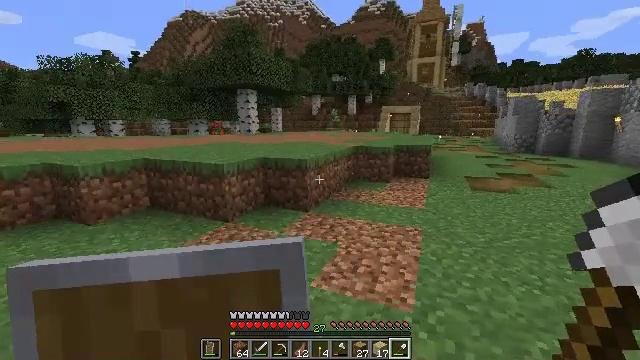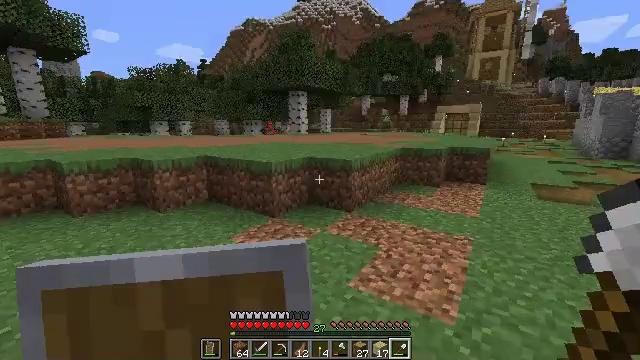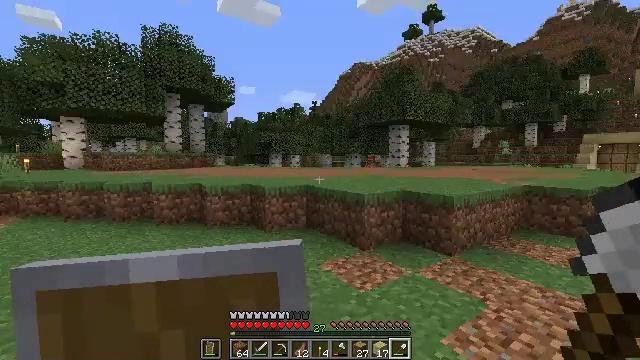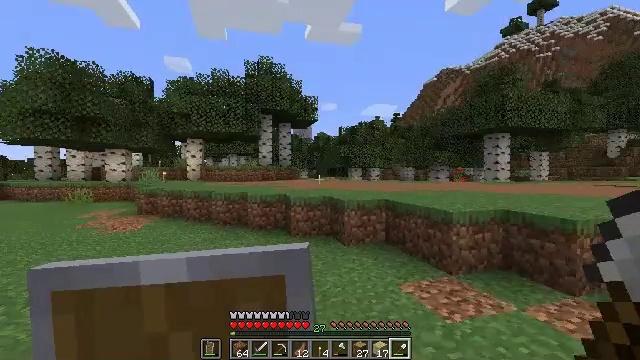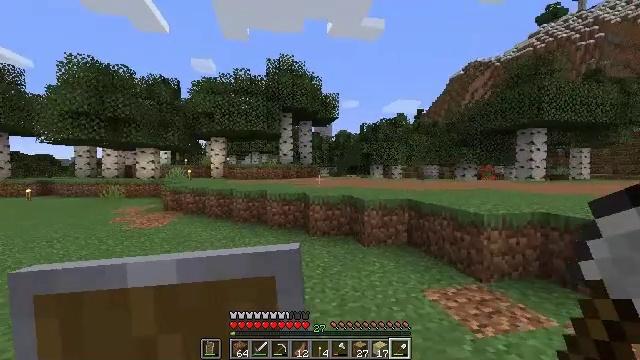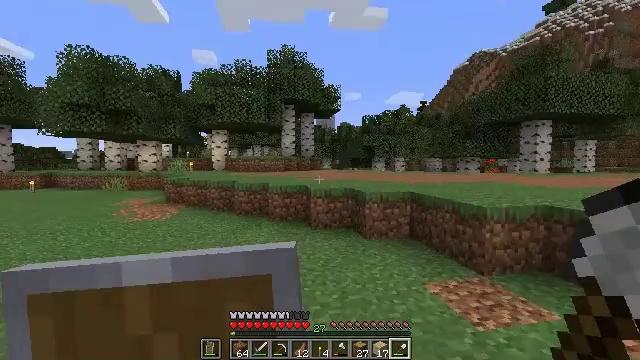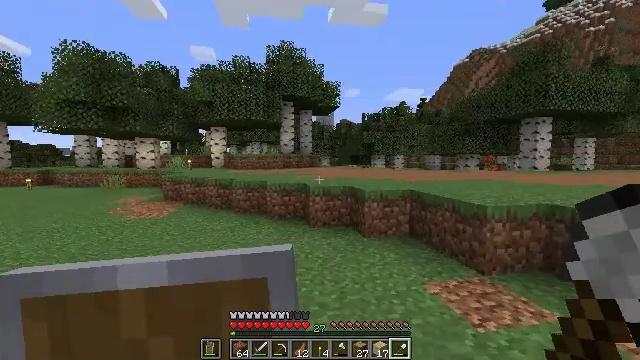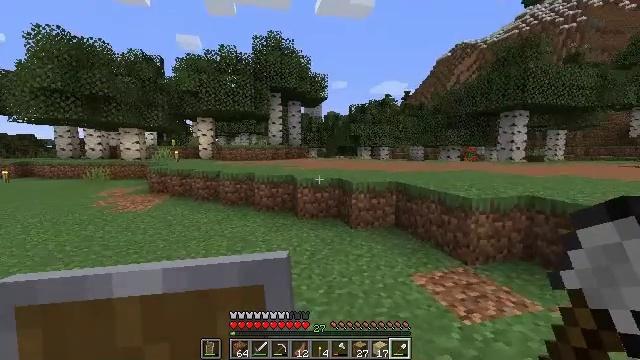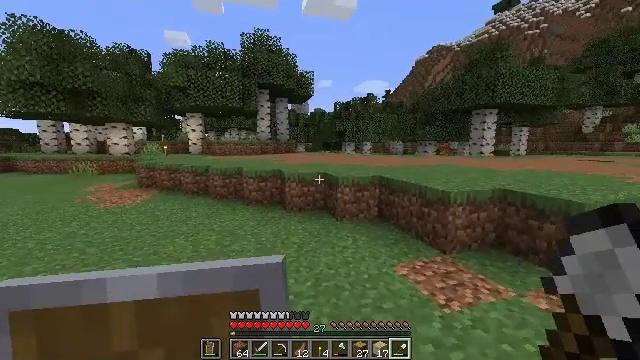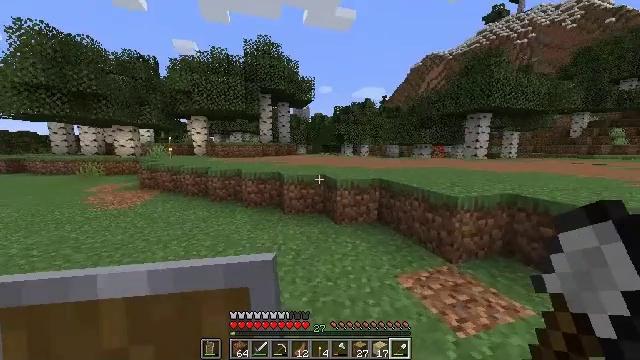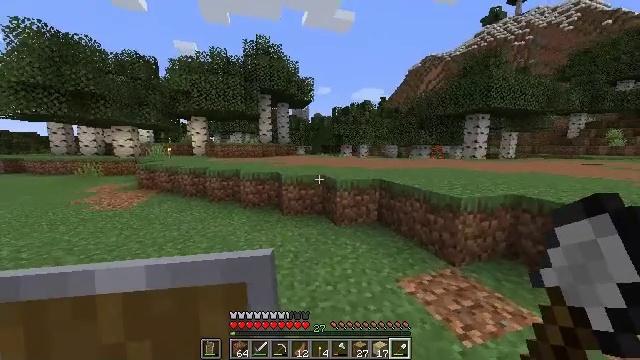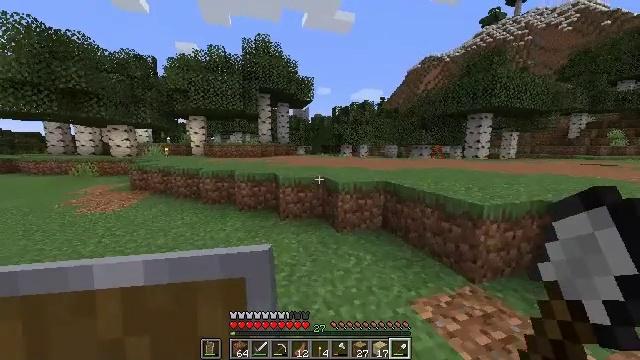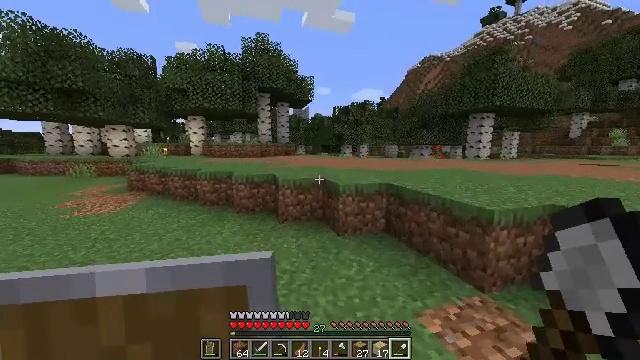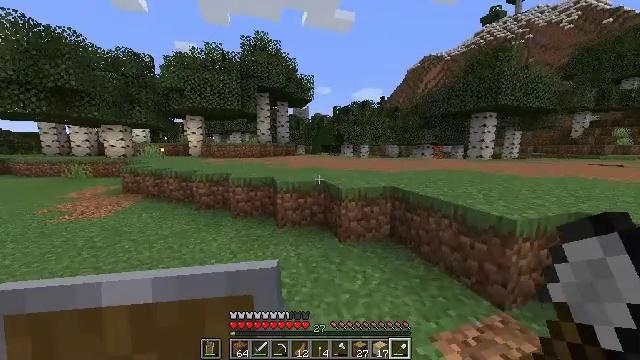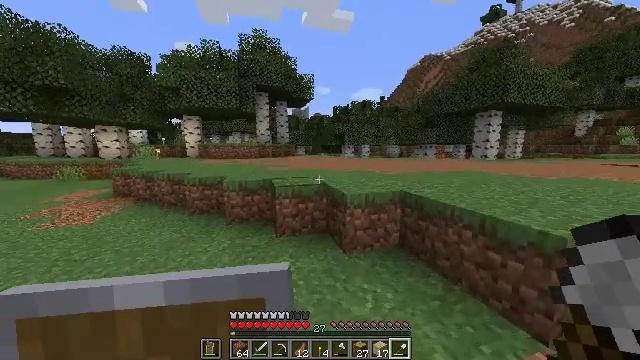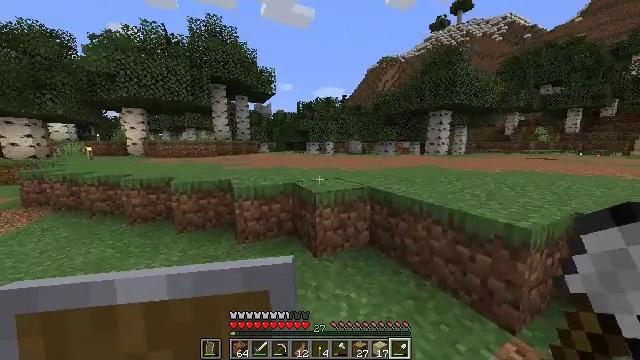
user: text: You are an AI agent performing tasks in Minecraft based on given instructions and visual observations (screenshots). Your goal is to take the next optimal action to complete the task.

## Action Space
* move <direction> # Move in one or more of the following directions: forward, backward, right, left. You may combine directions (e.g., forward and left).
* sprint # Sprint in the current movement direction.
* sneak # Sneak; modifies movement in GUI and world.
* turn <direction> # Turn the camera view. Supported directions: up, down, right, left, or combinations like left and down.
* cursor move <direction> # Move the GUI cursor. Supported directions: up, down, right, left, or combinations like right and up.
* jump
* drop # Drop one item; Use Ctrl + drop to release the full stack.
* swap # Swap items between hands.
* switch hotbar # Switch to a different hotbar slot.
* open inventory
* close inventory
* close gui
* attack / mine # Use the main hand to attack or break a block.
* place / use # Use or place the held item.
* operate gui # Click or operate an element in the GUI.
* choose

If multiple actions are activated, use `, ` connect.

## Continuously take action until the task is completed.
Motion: motion action
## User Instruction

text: Dig up the farmland.
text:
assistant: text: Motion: turn left
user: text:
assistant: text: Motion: move forward, turn left and up
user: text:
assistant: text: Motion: move forward, turn left and up
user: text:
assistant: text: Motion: turn left
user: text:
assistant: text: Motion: turn down
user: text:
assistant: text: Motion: move forward
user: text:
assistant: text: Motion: move forward, turn right and down
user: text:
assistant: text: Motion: move forward, turn right and down
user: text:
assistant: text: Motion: move forward
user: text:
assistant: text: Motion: move forward
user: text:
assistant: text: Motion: move forward
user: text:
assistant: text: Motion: move forward
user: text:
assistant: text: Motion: move forward
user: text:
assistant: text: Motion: move forward
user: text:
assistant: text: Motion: move forward, turn right
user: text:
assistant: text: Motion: move forward, turn right
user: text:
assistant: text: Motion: move forward, turn right
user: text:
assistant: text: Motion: move forward, turn right
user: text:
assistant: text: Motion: move forward
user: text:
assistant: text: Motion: move forward
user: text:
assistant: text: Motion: move forward, jump
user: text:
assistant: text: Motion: move forward, jump
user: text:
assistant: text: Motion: move forward, jump
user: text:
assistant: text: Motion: move forward, jump
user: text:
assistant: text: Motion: move forward, jump
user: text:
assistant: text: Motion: move forward
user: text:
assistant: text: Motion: move forward
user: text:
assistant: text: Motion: move forward
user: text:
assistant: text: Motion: move forward
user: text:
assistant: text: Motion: move forward and move right